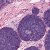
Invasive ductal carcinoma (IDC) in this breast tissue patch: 0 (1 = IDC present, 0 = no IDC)